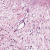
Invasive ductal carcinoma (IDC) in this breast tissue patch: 1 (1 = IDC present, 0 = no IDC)